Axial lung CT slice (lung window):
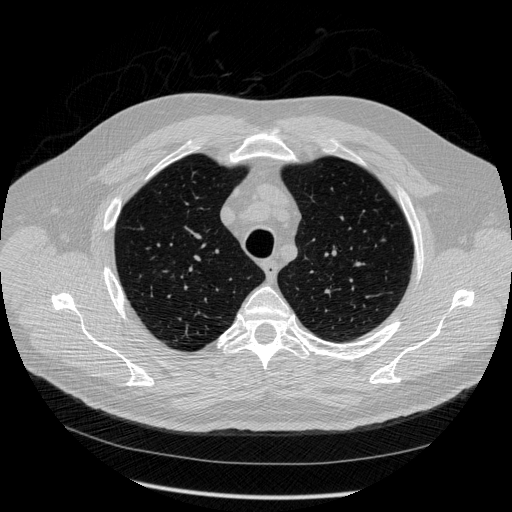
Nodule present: no